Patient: sex F, age 34
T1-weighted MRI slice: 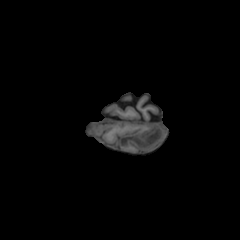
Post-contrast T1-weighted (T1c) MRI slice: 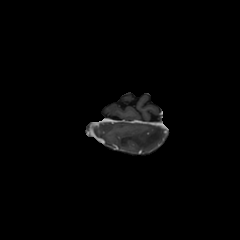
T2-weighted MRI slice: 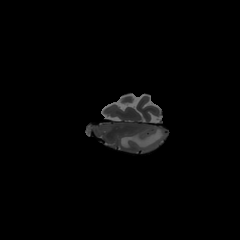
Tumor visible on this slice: yes
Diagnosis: Astrocytoma, IDH-mutant
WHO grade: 3